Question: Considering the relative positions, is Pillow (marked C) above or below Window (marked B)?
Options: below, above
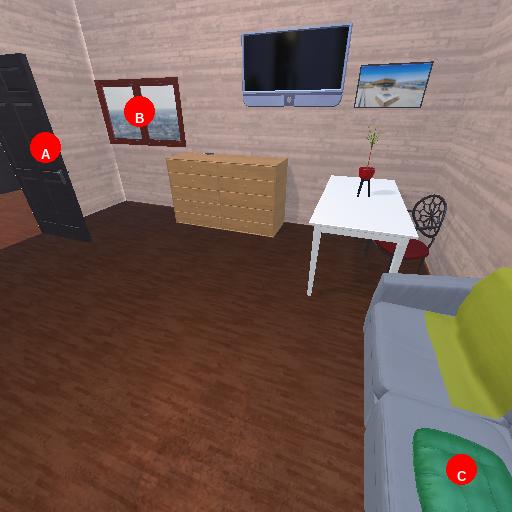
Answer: below